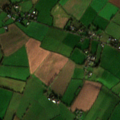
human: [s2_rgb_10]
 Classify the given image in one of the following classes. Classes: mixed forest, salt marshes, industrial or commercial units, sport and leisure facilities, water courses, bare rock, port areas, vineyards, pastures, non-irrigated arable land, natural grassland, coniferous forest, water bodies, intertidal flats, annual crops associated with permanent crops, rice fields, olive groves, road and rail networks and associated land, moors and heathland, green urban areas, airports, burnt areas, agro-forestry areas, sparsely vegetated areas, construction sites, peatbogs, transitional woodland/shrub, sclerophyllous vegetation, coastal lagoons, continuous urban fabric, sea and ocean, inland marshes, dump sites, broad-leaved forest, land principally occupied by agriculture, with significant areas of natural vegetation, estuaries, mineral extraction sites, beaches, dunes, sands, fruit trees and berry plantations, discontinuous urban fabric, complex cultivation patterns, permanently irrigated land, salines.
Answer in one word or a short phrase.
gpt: non-irrigated arable land, pastures, mixed forest